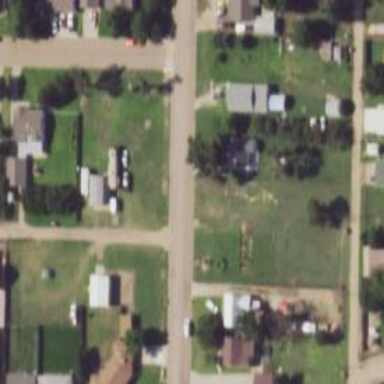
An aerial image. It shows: Alley classified as service road.